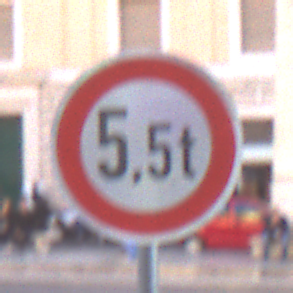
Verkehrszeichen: TatsaechlicheMasse
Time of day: SunriseSunset
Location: Outdoor (Urban)
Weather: Clear
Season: NotSpecified
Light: Natural